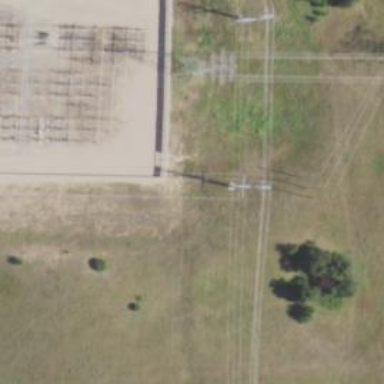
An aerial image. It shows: Power tower.